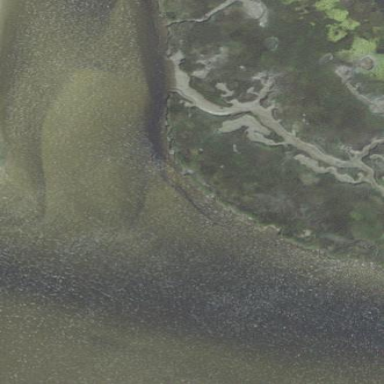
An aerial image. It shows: Tidal wetland featuring tidal flat landscape.